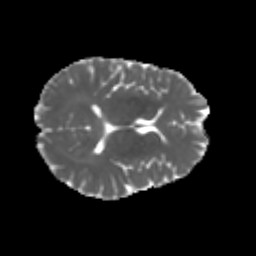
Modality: MD
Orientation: axial
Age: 29
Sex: male
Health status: healthy